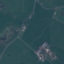
Land use / land cover: Pasture